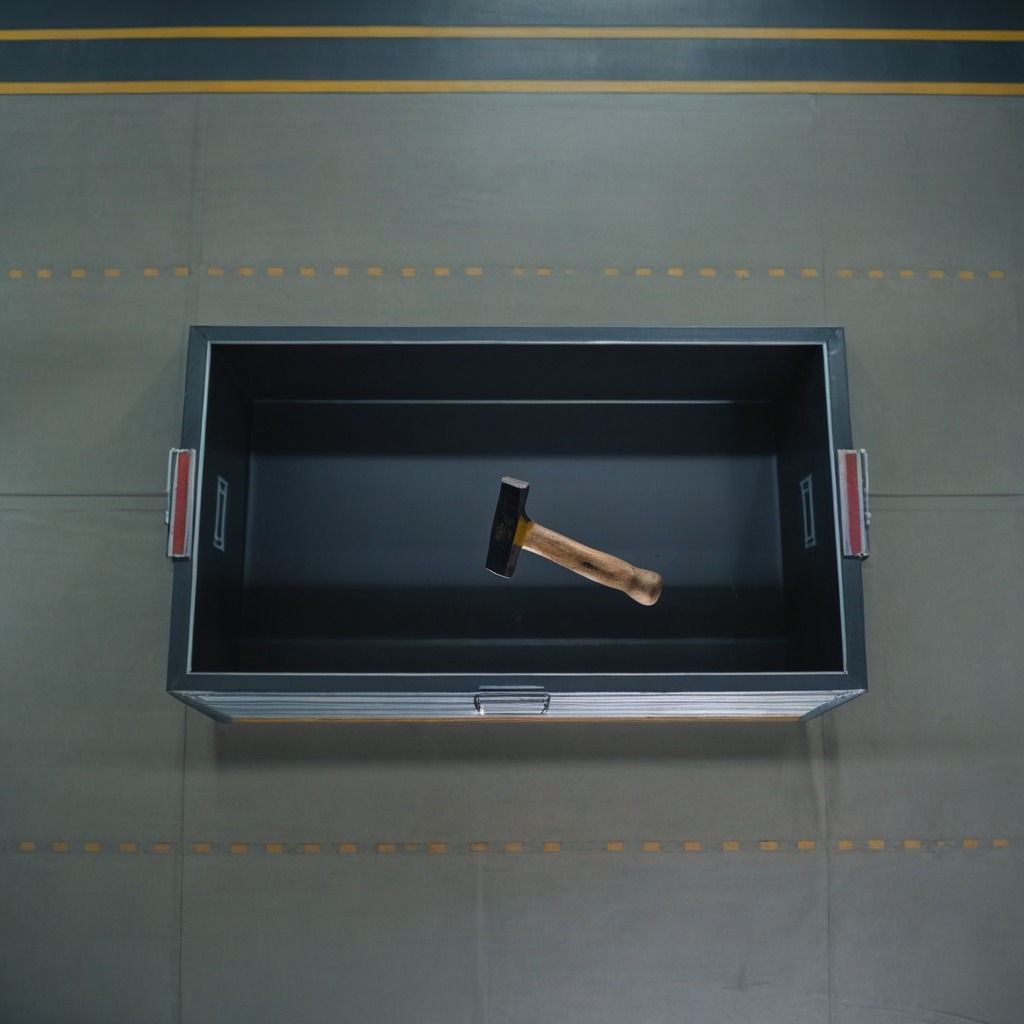
A hammer lies on the toolbox surface in the airplane hangar workshop.